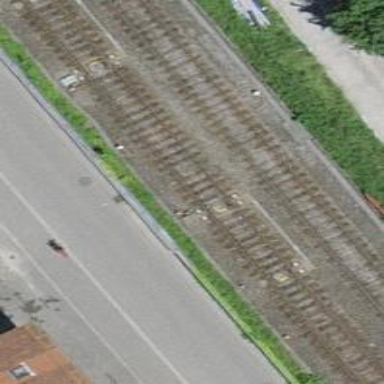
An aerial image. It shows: Railway switch.